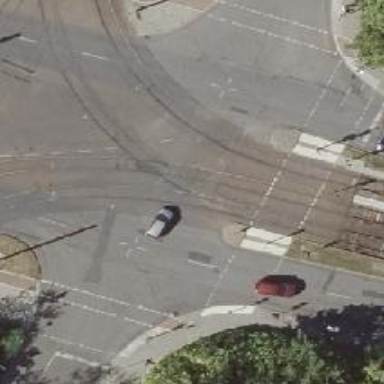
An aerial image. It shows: Tram level crossing on railway.